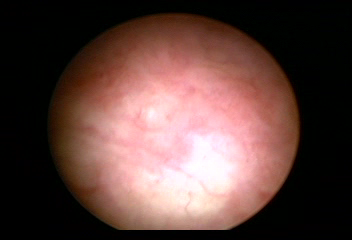
Modality: WLC
Class: Normal mucosa
Bladder cancer association: No